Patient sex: F
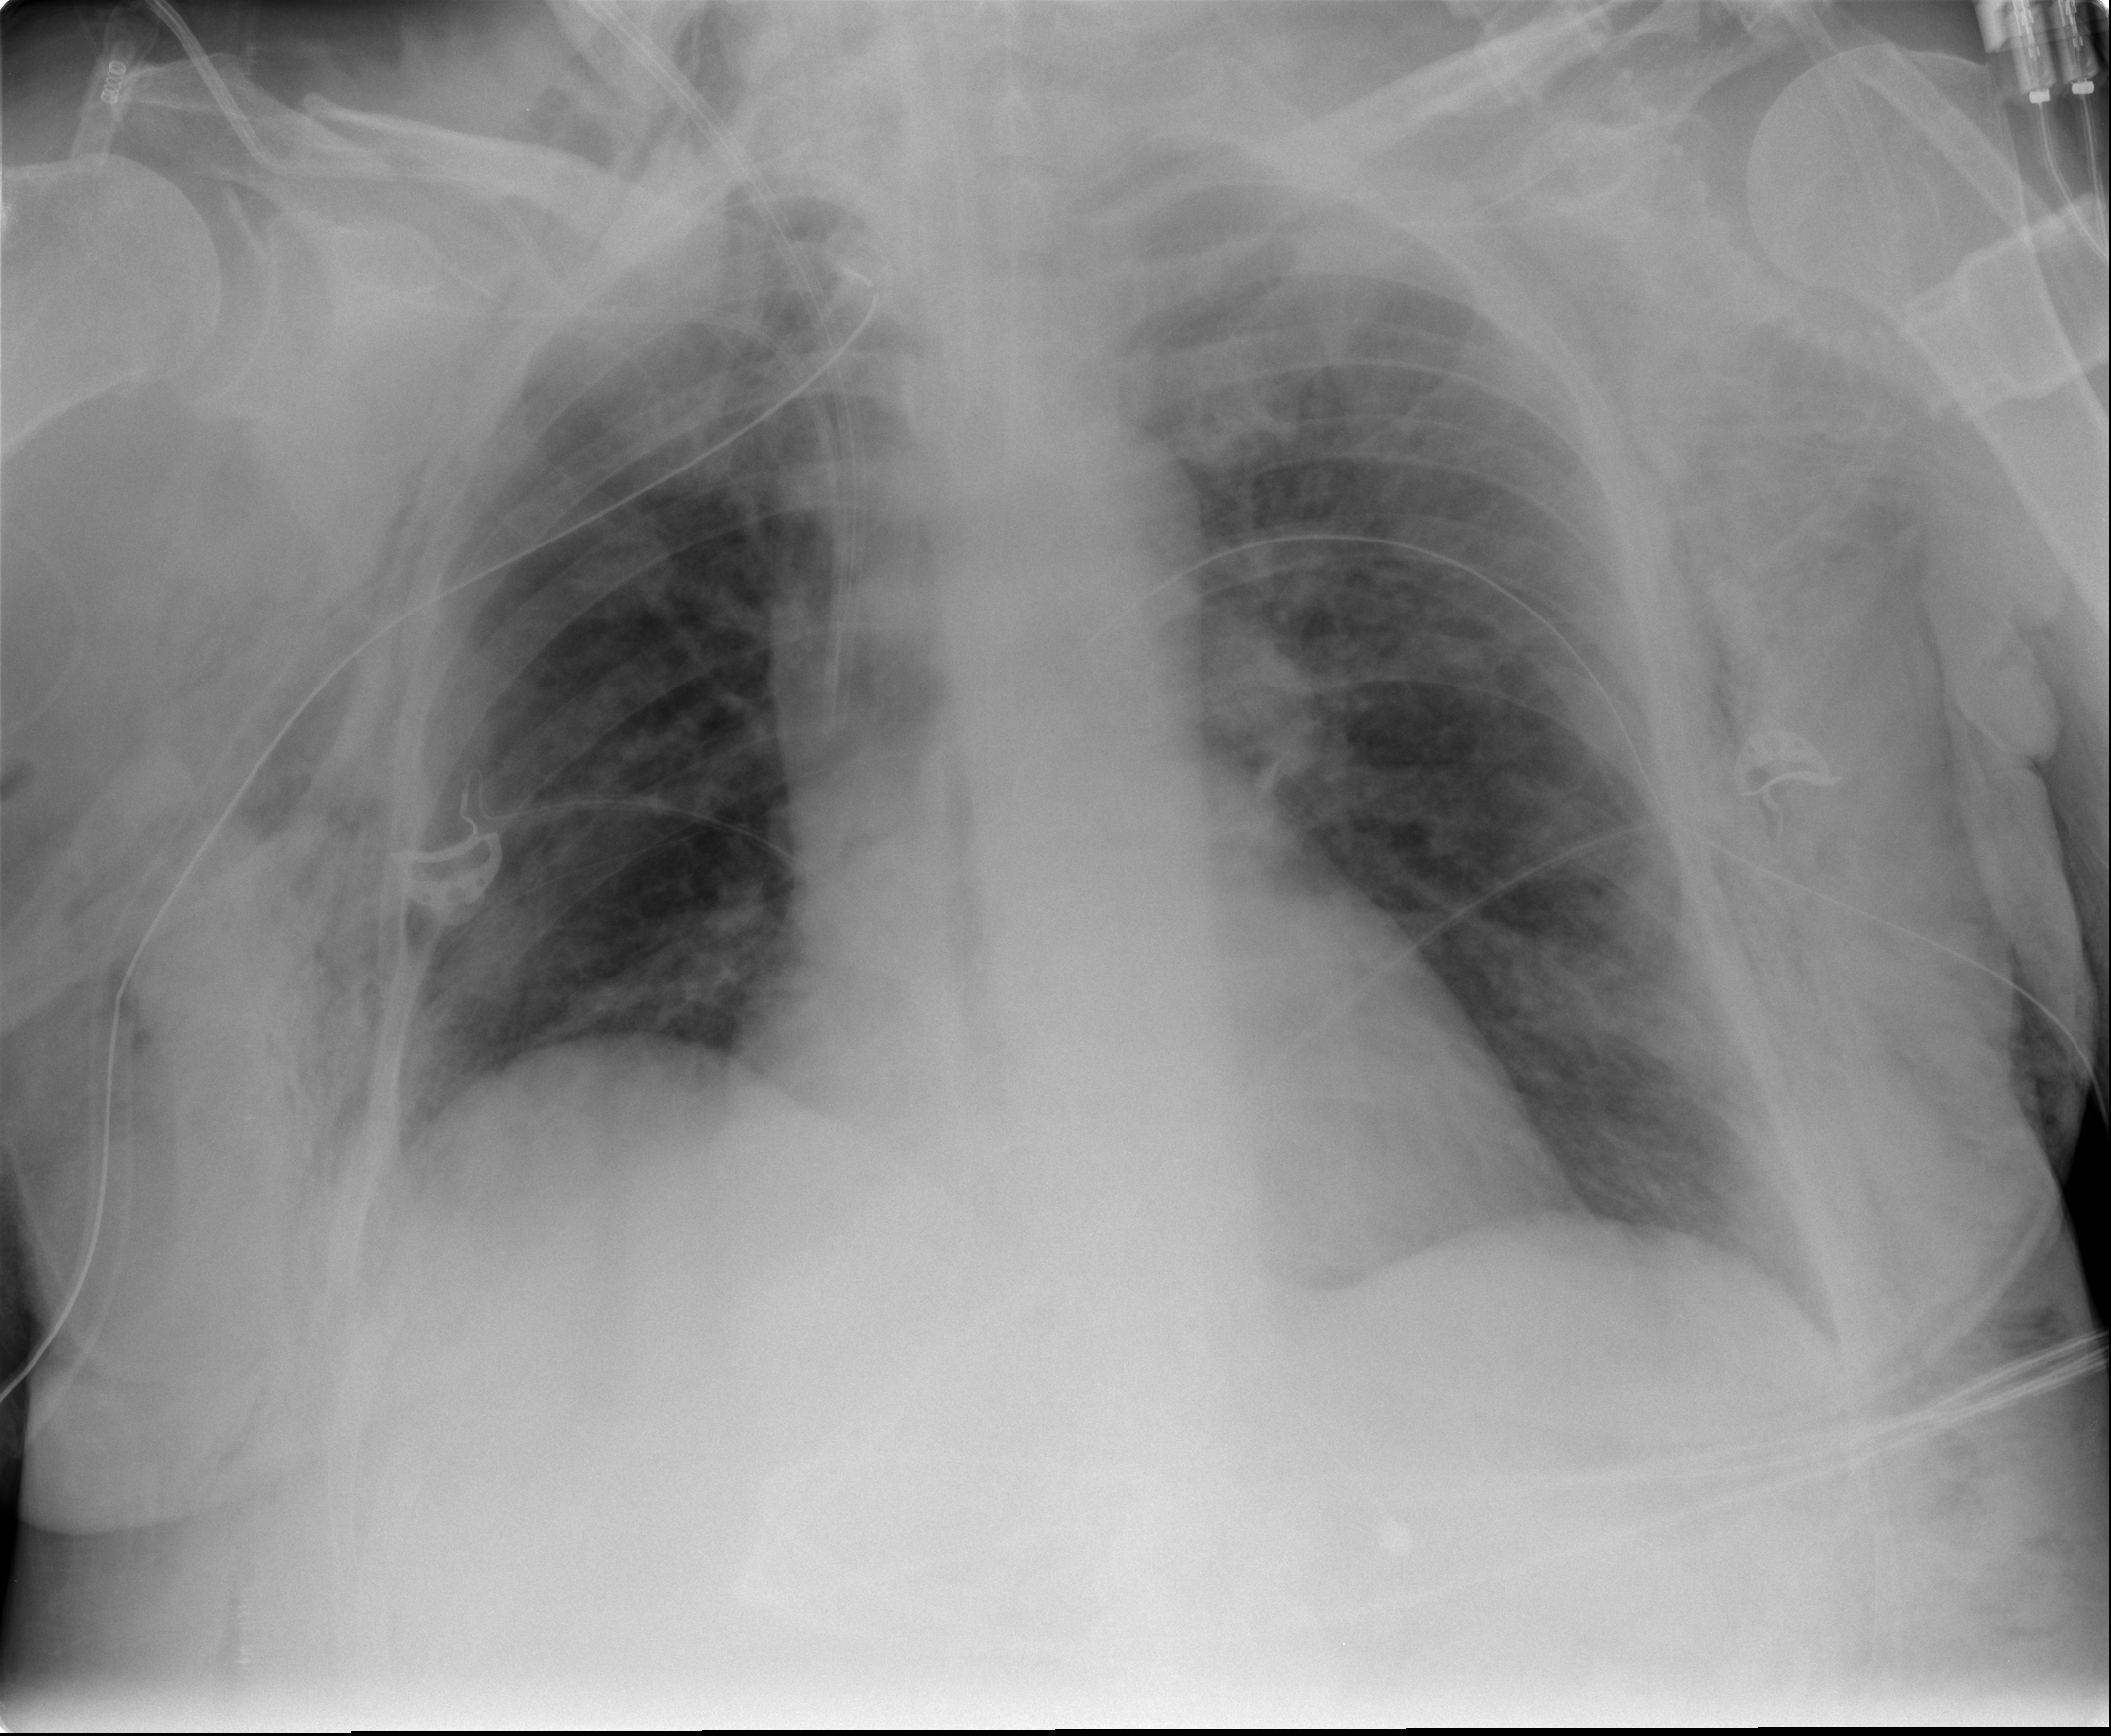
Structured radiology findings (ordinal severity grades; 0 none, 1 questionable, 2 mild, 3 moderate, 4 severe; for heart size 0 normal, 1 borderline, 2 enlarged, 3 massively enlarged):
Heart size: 0
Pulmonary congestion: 2
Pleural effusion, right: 0
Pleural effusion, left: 0
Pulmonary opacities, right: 0
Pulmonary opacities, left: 0
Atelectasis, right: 2
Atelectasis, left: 0